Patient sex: M
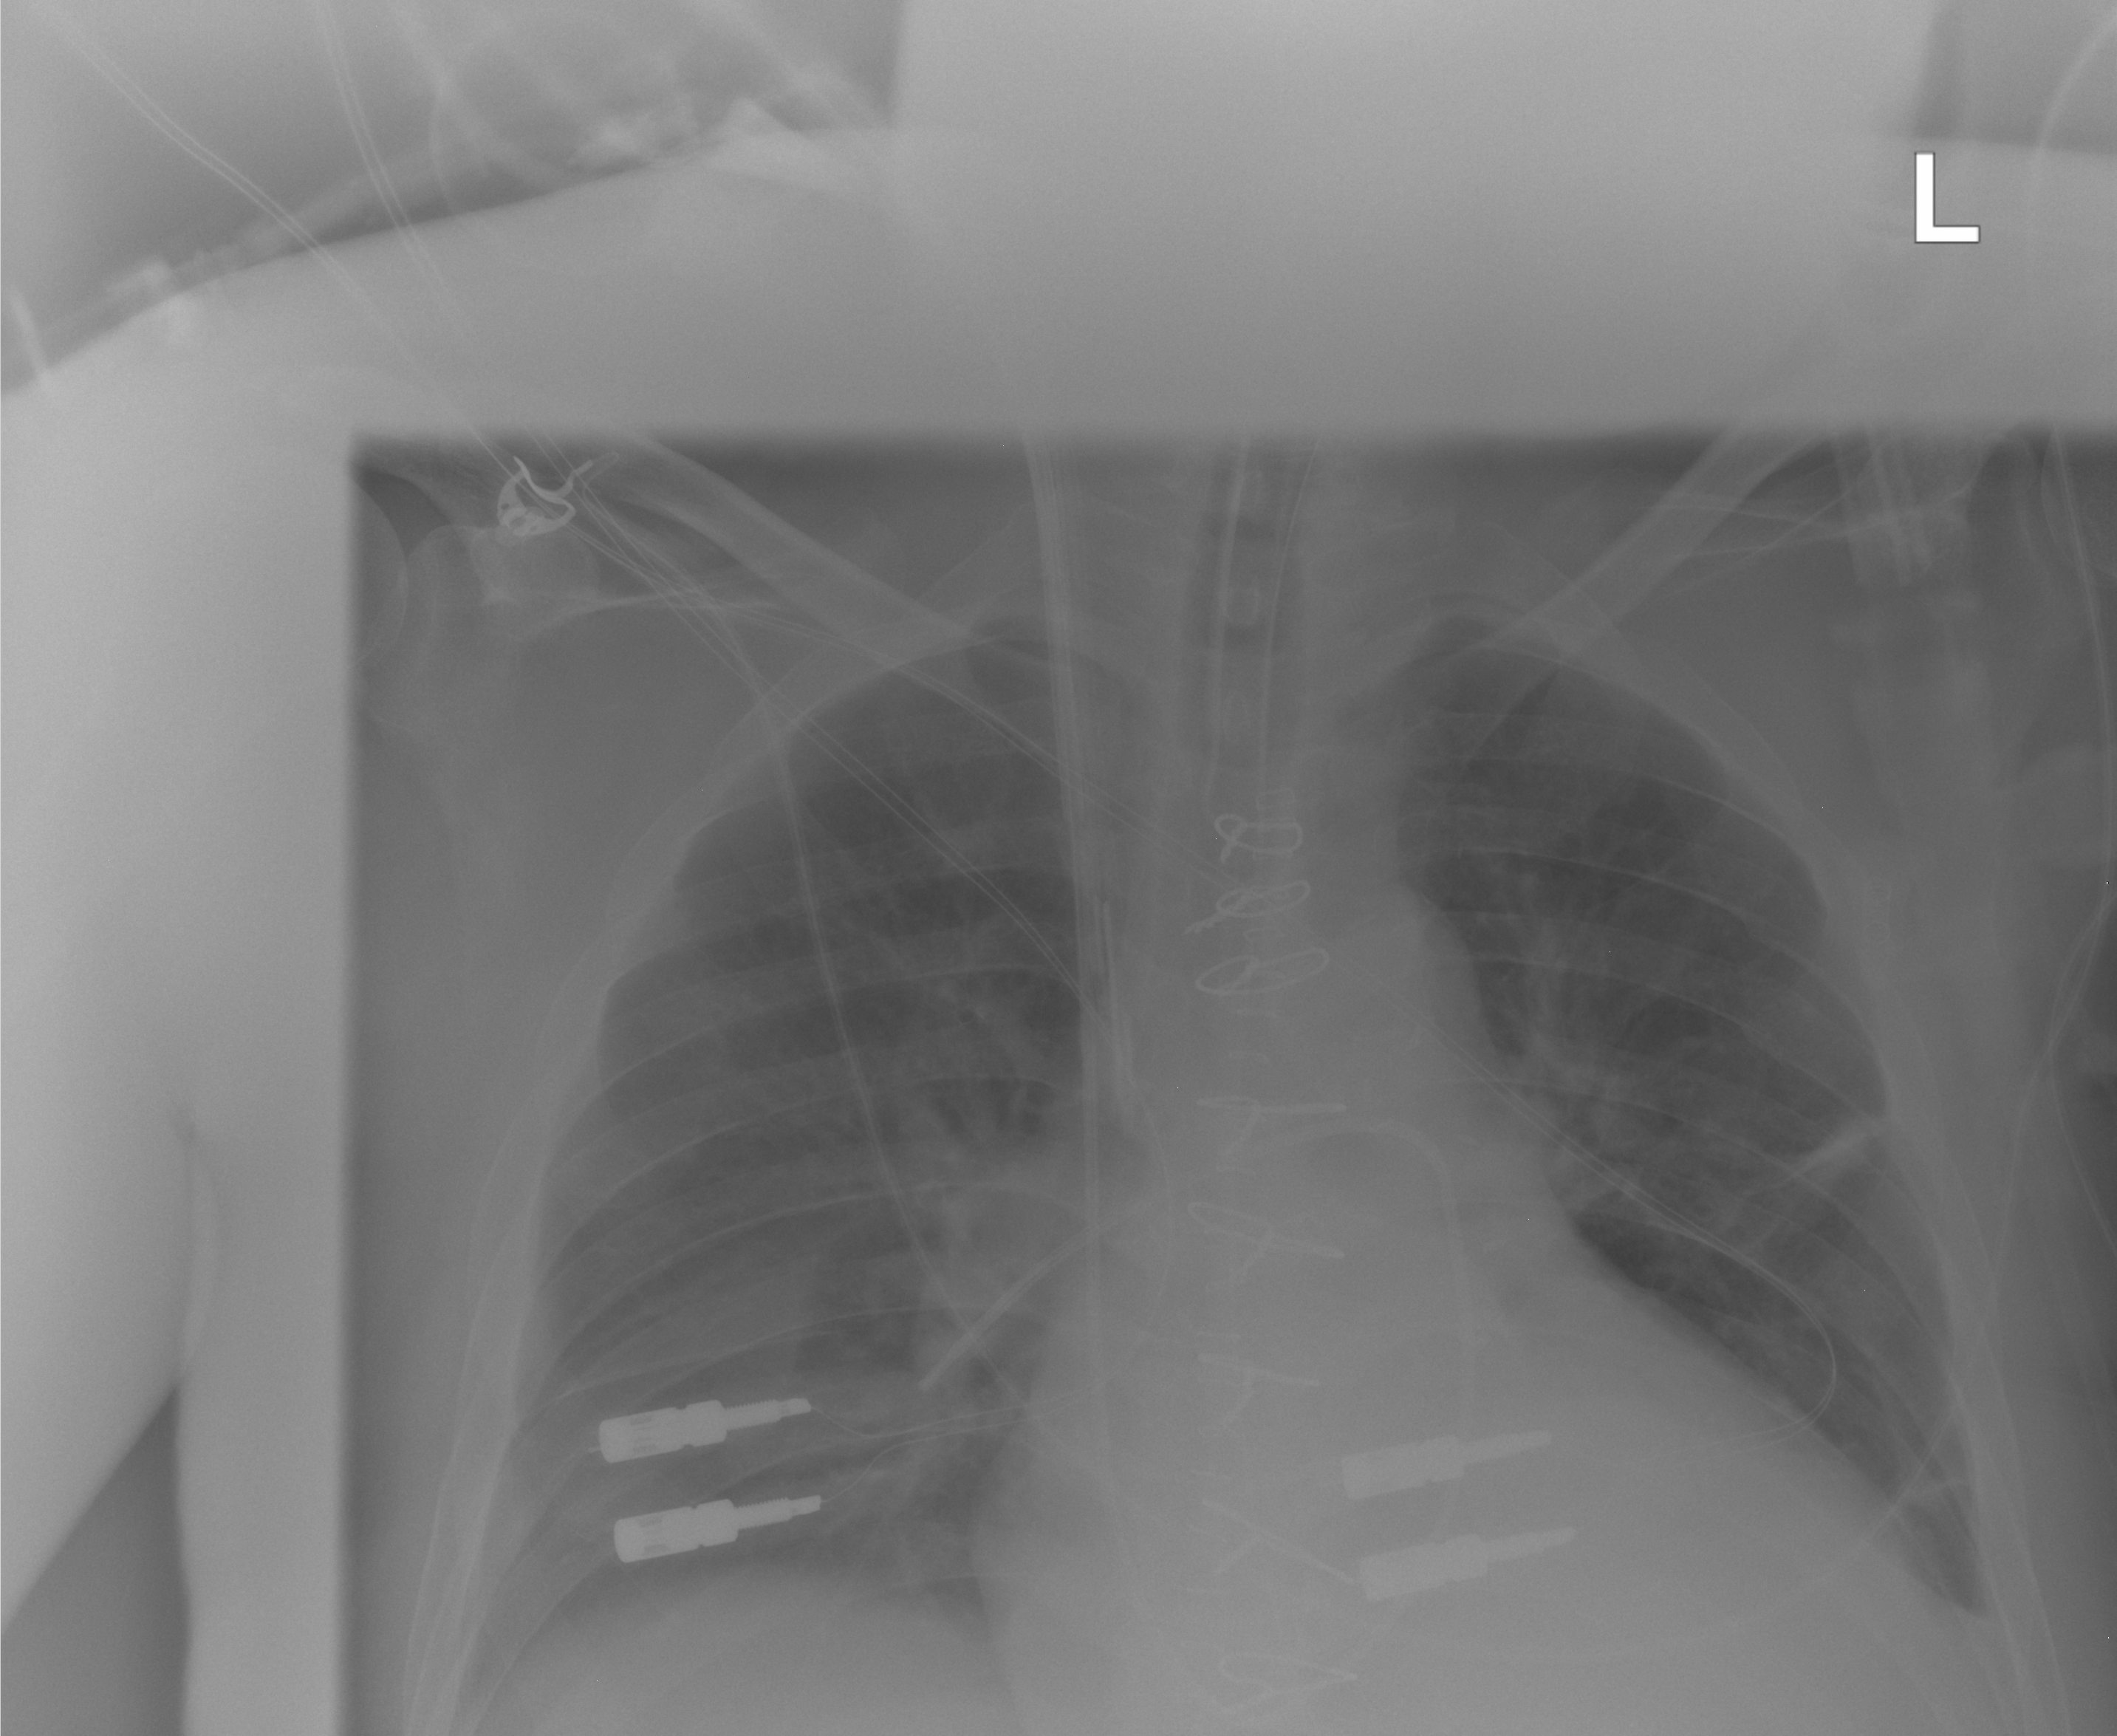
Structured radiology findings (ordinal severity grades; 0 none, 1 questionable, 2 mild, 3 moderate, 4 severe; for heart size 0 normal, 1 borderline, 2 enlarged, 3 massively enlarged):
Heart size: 2
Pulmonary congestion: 2
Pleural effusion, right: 0
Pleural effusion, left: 0
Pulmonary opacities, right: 2
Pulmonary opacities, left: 2
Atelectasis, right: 2
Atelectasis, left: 2